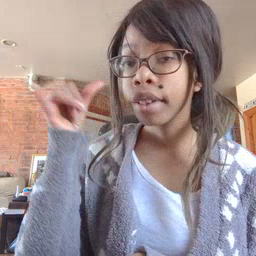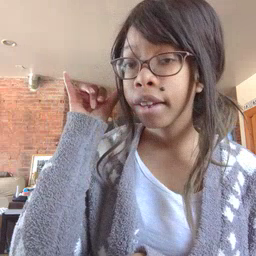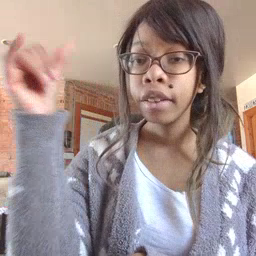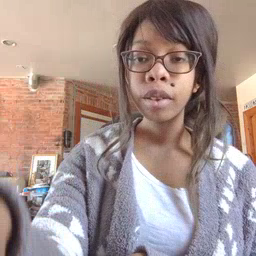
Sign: yesterday